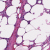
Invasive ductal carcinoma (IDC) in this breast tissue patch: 0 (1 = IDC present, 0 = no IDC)